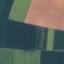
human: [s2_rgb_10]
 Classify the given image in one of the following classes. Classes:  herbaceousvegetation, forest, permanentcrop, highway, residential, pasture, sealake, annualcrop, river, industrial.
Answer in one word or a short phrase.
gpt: AnnualCrop